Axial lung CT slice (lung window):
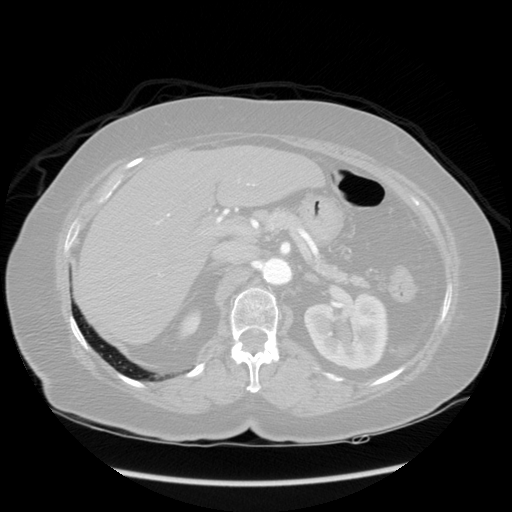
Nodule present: no